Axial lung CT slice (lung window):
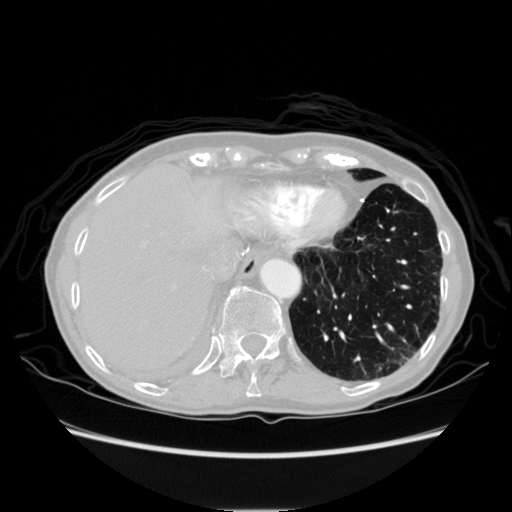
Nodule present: no